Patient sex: M
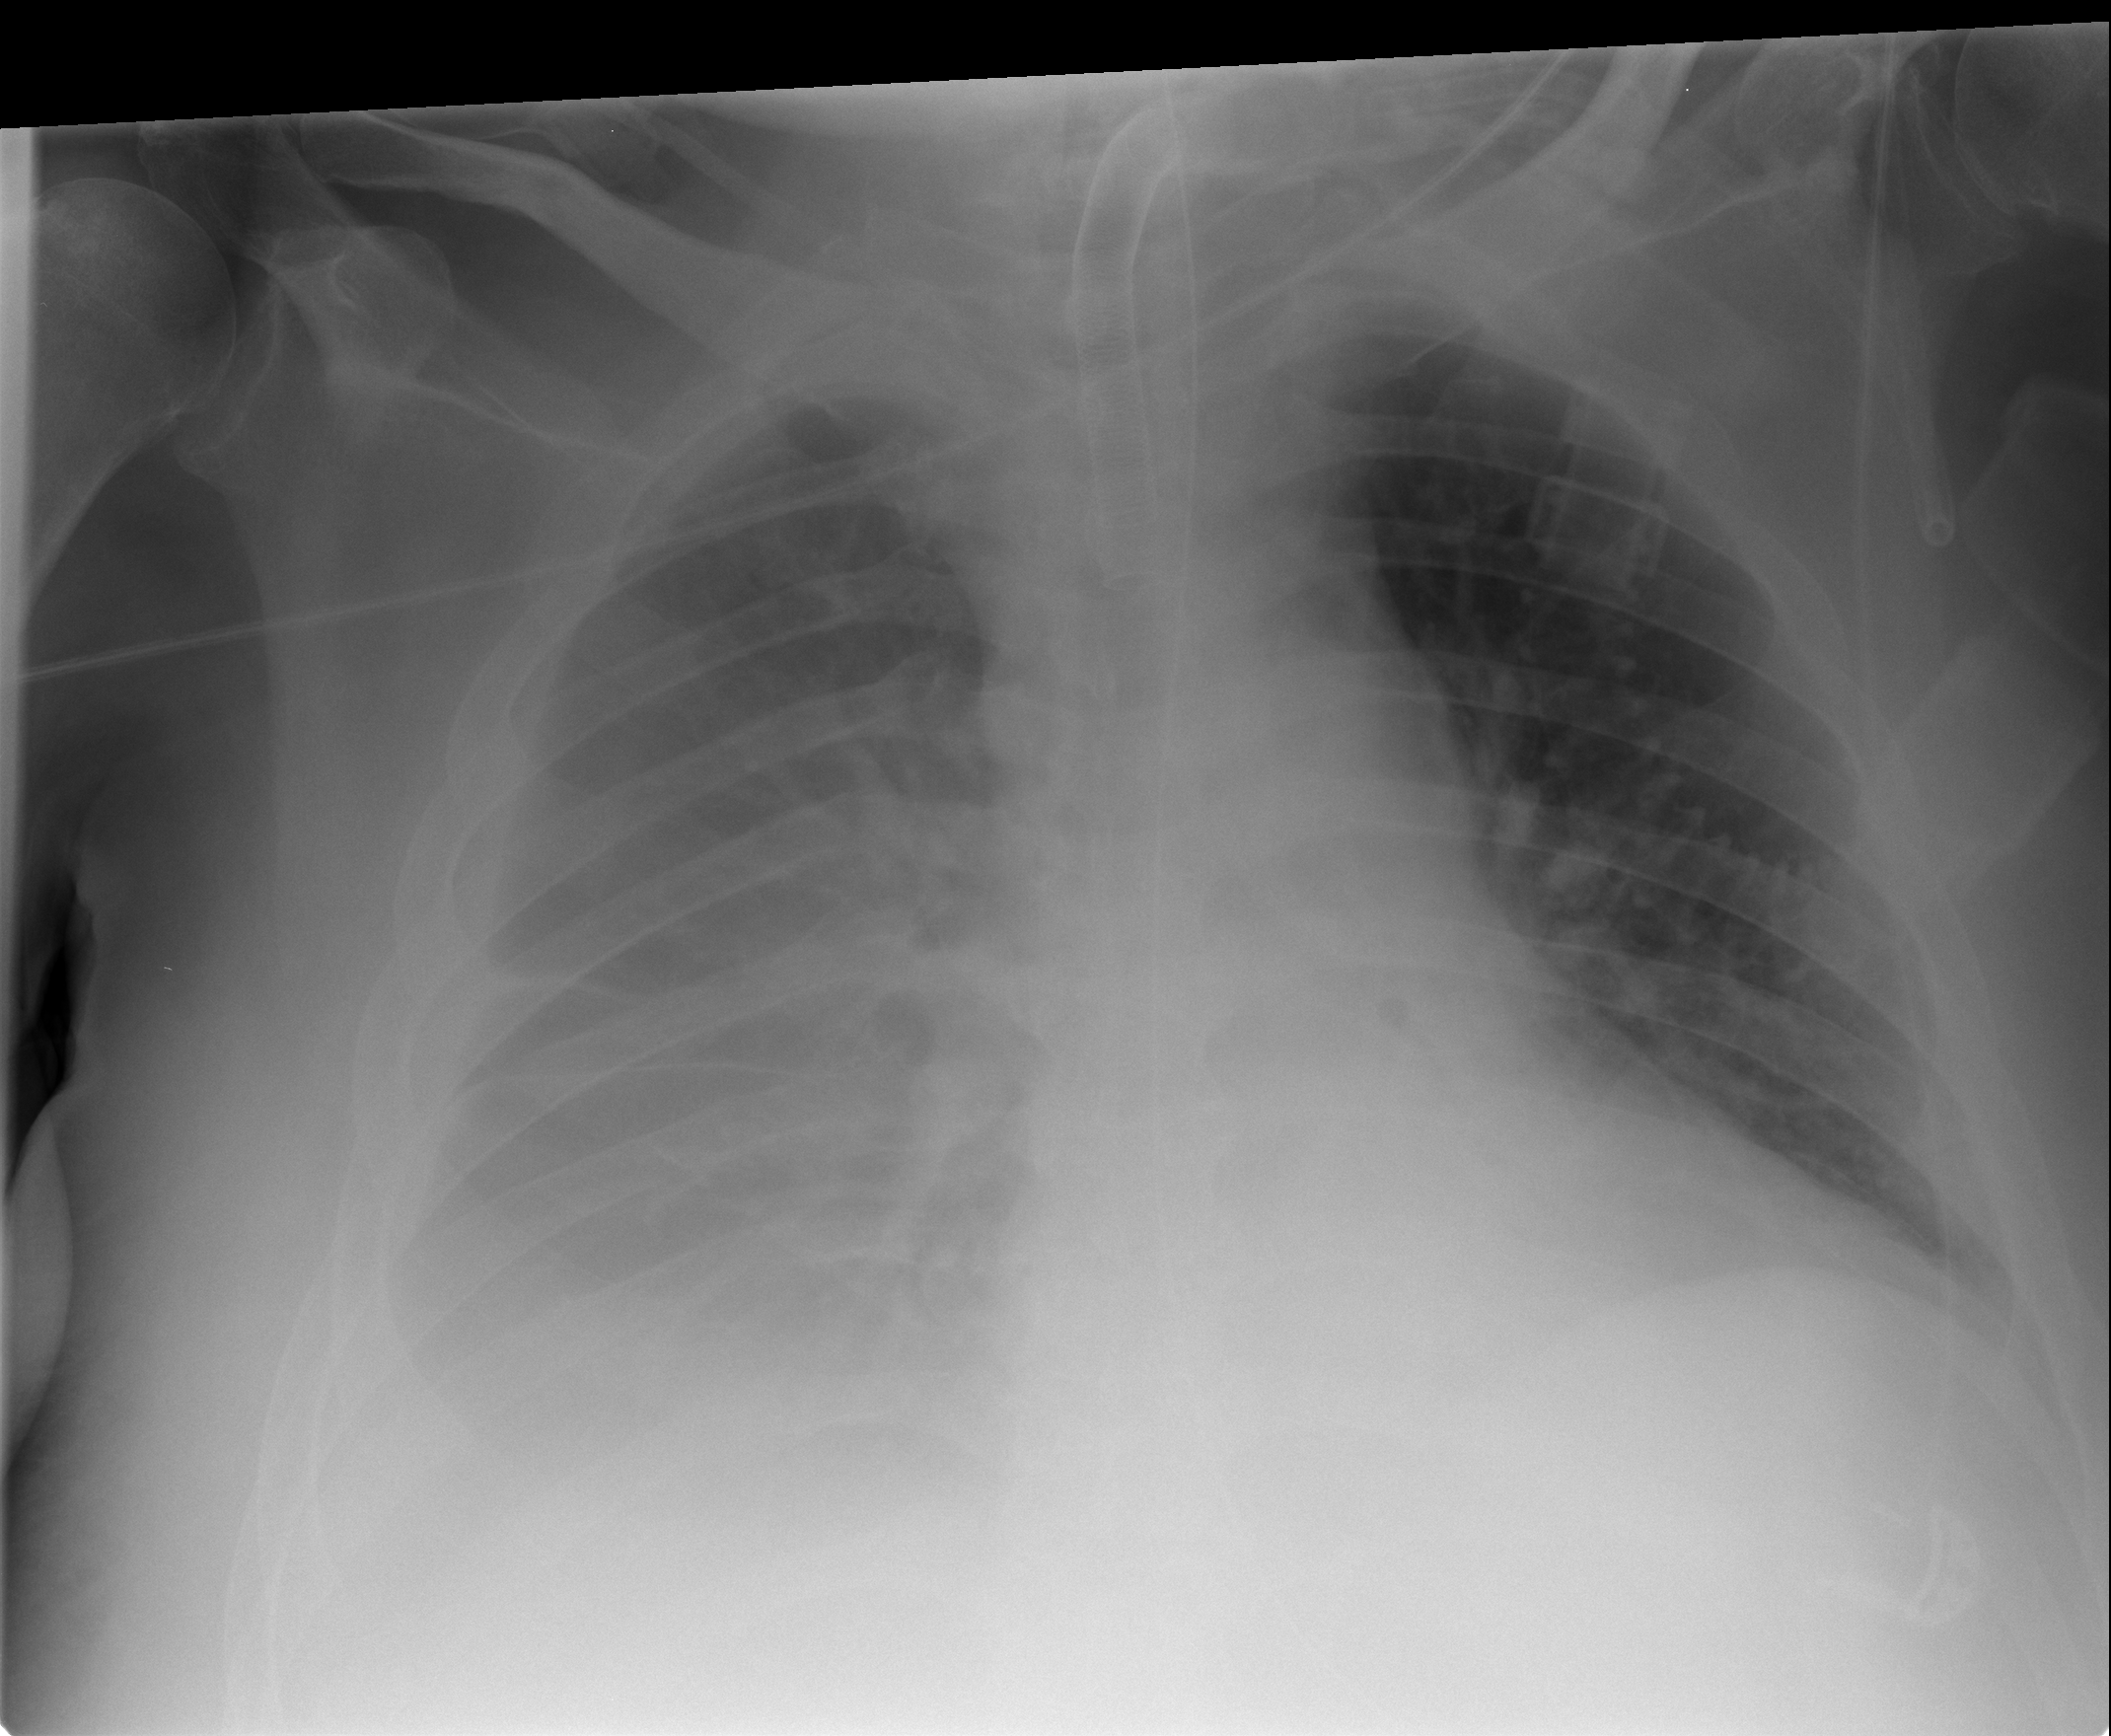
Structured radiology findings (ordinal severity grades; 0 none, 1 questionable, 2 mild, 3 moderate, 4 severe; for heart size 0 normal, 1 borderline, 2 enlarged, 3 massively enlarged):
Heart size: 0
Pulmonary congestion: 0
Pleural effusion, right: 3
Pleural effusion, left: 0
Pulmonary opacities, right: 0
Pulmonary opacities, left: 0
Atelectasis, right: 3
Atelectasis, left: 0